В схеме на рисунке напряжение батарейки $U_0=10 ~В$, емкость конденсатора $C =1~ мкФ$, сопротивление гальванометра $R=1~кОм$. Десять раз в секунду конденсатор отключают от цепи и сразу же подключают обратно, поменяв местами его выводы.
Какой ток показывает гальванометр?
Во сколько раз изменится ток при увеличении емкости конденсатора до $C'=1000~мкФ$? При данной частоте переключений стрелка гальванометра практически не дрожит.
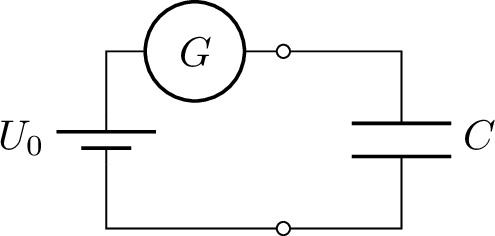
Темы:
T, Электричество, Цепи, Конденсатор, RC-цепи, Цепь с конденсатором, Всероссийские, Неравновесный процесс, Электрические цепи, Цепь с резистором